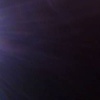
Label: space